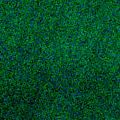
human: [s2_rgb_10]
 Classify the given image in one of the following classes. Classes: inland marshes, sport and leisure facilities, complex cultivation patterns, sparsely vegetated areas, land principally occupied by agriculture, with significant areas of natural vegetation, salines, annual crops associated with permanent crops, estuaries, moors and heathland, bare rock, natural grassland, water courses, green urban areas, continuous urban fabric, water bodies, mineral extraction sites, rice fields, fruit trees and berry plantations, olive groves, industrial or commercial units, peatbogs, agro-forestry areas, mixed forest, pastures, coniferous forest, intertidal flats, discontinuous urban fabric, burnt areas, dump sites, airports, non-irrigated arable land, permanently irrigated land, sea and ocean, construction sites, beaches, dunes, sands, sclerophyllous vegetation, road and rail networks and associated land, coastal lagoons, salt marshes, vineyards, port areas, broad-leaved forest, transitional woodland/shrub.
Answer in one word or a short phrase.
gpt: sea and ocean